Interaction volume radius: 10 \u00c5
Interaction volume height: 10 \u00c5
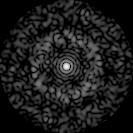
Disorder parameter: 0.8459